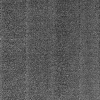
Atmospheric dust classification: dusty